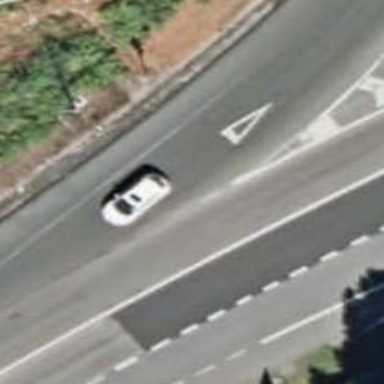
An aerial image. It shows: Road with "give way" sign.